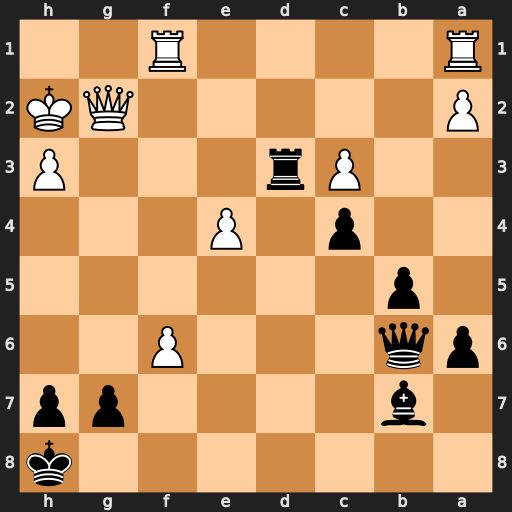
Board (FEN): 7k/1b4pp/pq3P2/1p6/2p1P3/2Pr3P/P5QK/R4R2
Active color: b
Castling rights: -
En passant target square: -
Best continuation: Qc7+ Kh1 Bxe4 fxg7+ Qxg7 Rf8+ Qxf8